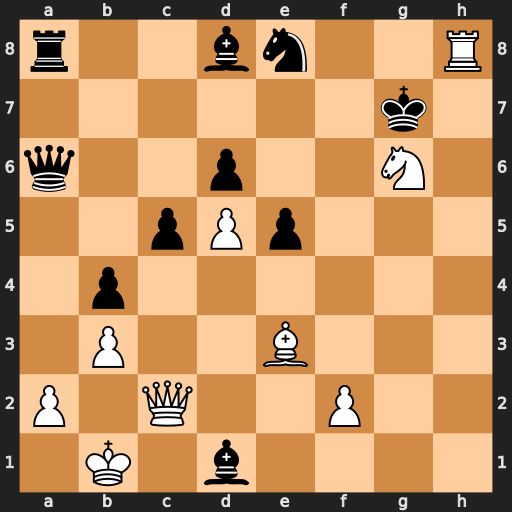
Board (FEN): r2bn2R/6k1/q2p2N1/2pPp3/1p6/1P2B3/P1Q2P2/1K1b4
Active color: w
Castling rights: -
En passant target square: -
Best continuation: Bh6+ Kf6 Rf8#